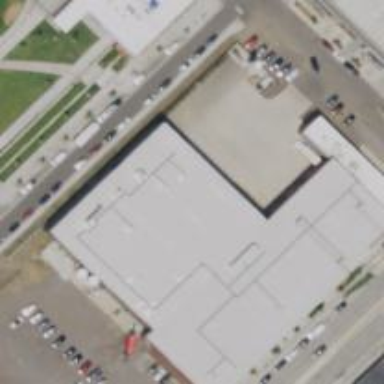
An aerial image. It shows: Retail building with grey roof.